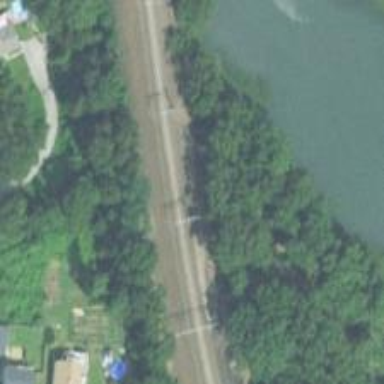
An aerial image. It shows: Railway track with contact lines for electrification.